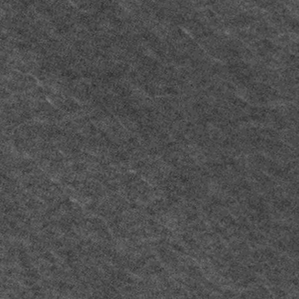
Label: frost